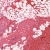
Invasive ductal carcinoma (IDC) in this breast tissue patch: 0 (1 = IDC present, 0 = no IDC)